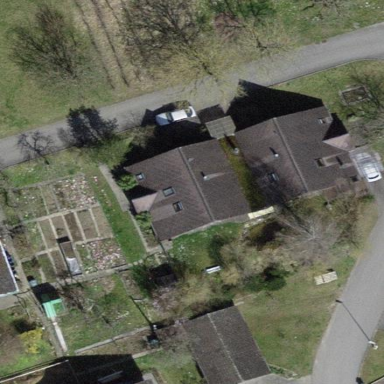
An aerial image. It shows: Building with tiled roof.